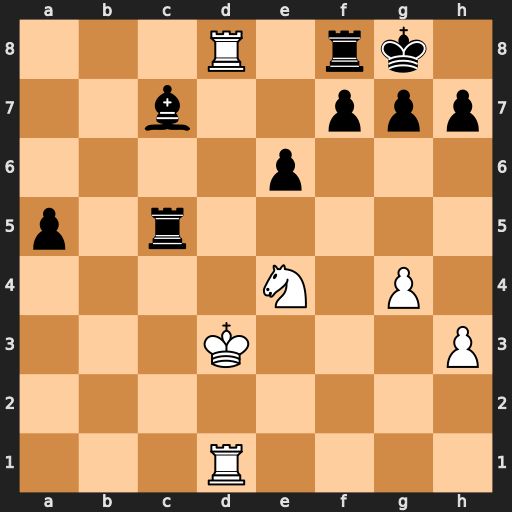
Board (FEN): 3R1rk1/2b2ppp/4p3/p1r5/4N1P1/3K3P/8/3R4
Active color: w
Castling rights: -
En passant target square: -
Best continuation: Rxf8+ Kxf8 Nxc5